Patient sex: M
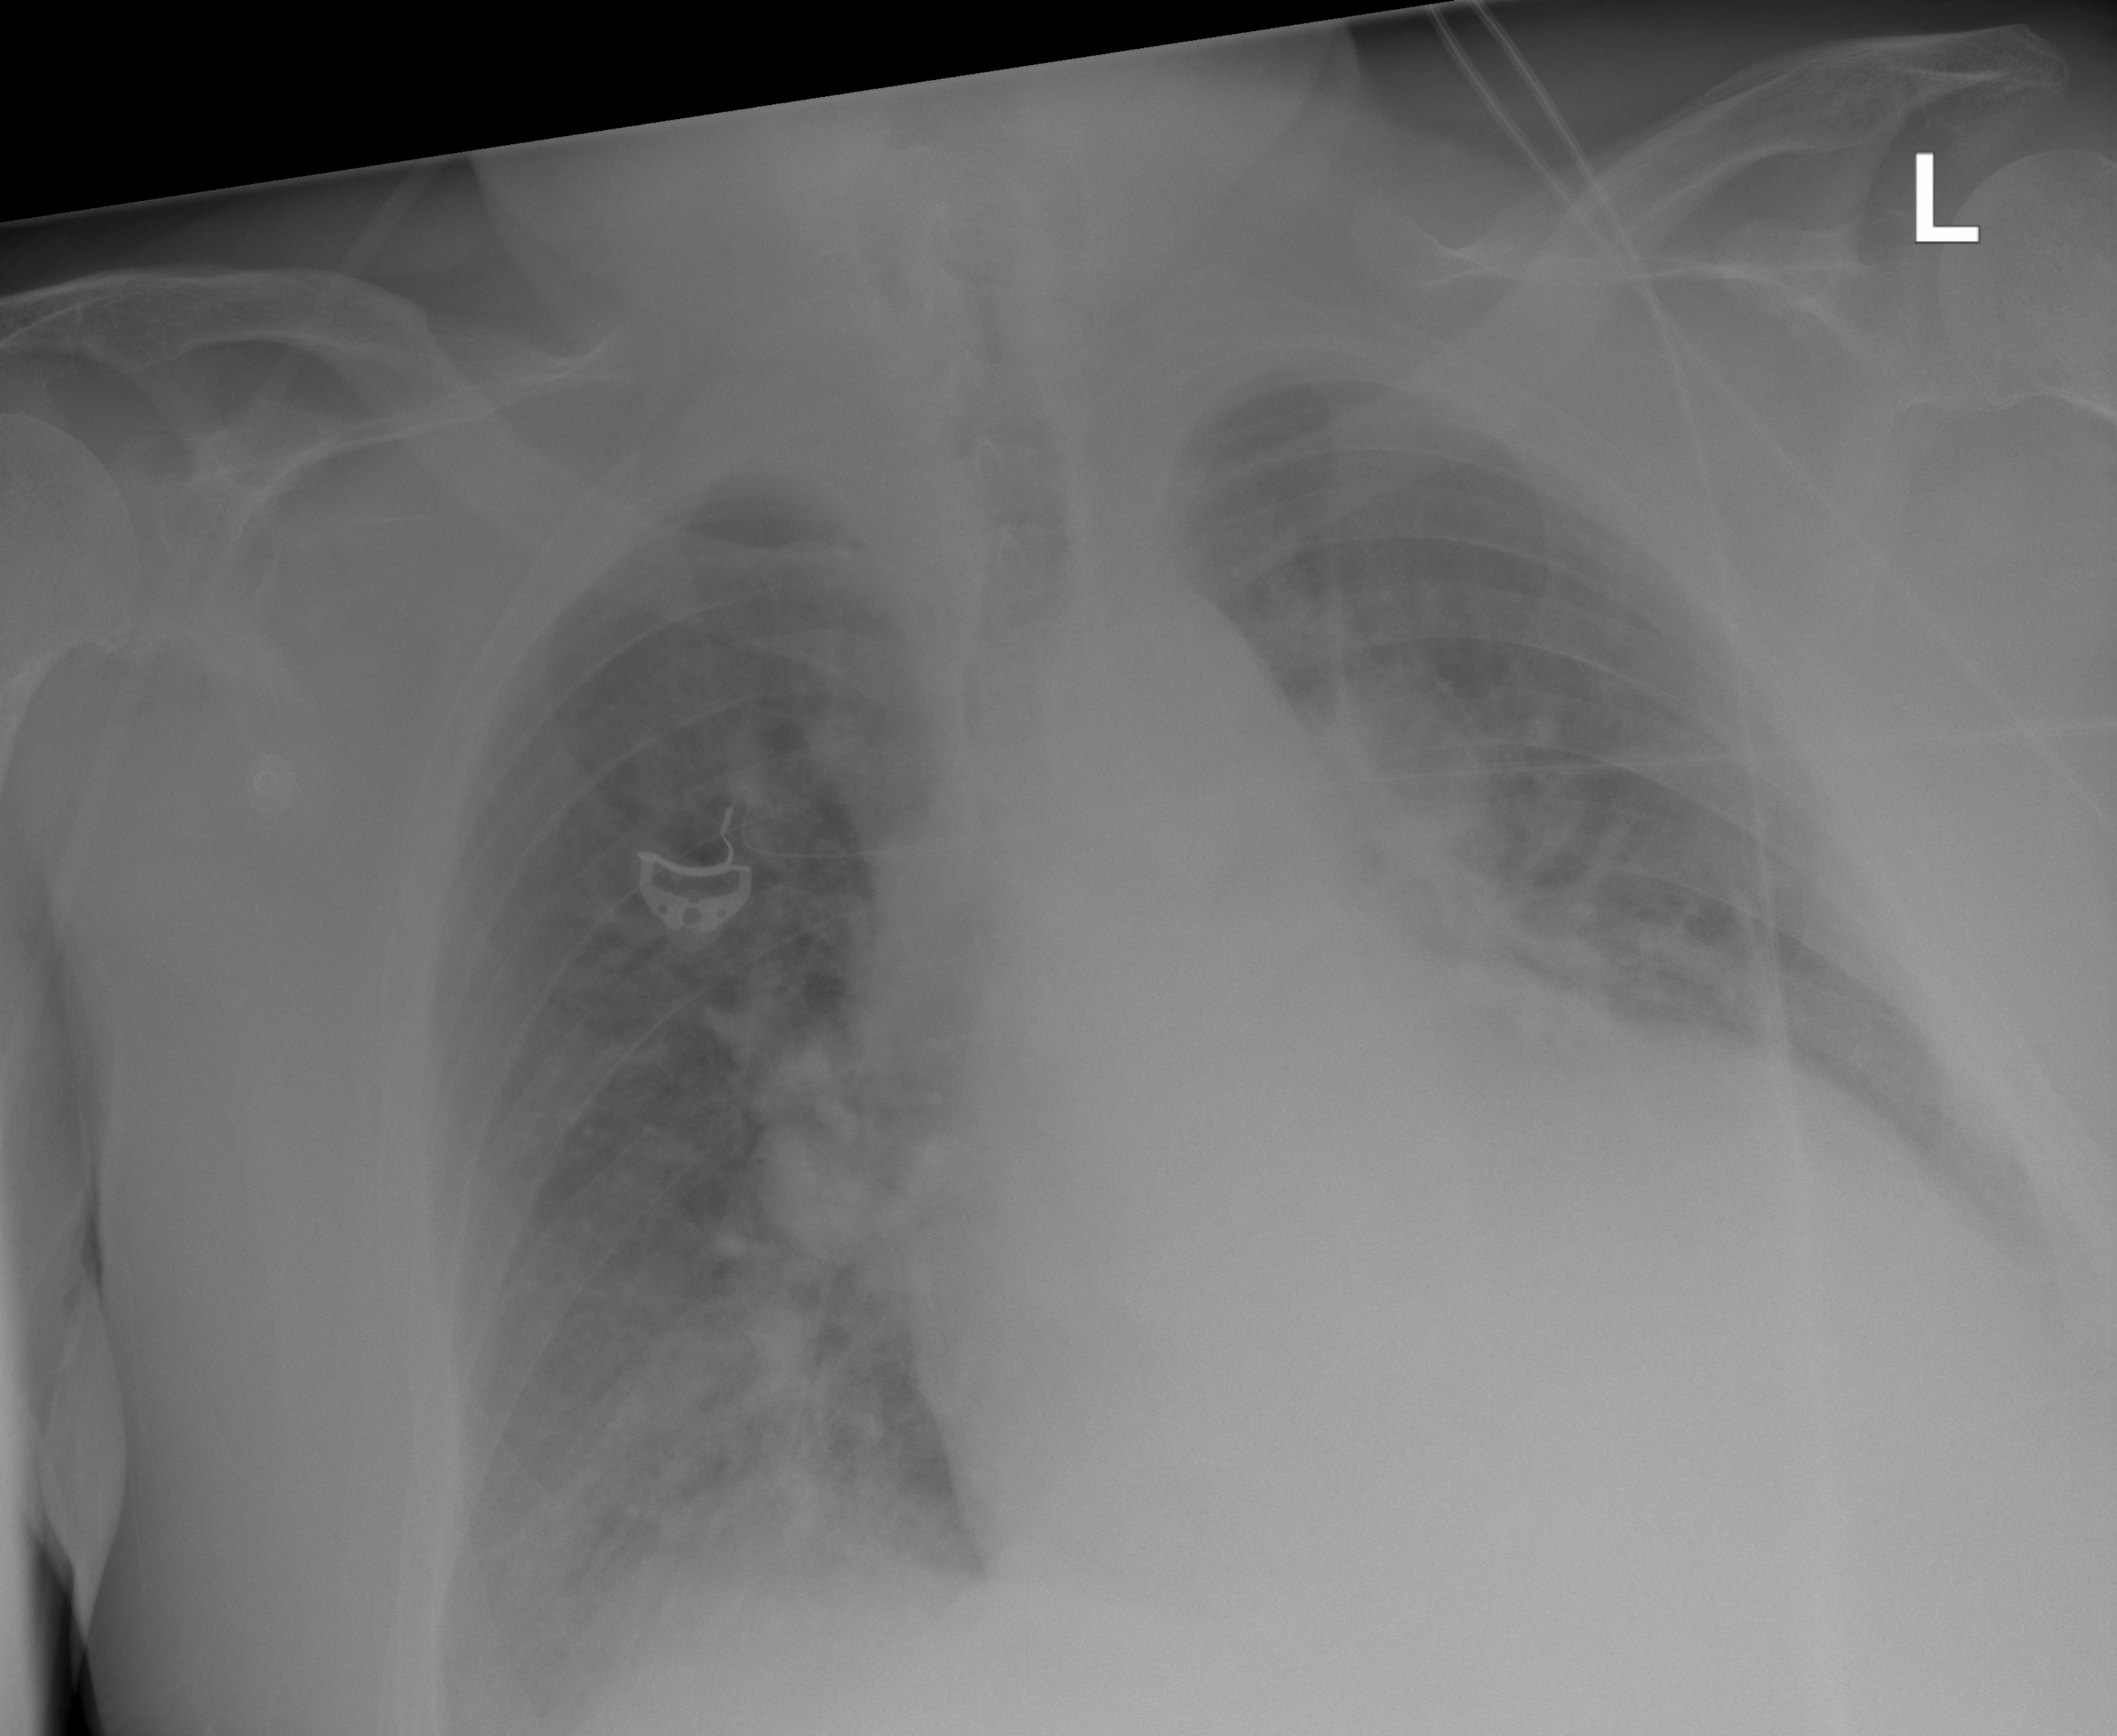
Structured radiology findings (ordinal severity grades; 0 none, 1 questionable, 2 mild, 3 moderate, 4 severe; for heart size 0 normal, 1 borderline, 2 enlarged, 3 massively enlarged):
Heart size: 3
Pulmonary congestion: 2
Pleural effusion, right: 2
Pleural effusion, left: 2
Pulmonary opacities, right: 2
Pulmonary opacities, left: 2
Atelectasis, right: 2
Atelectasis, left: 2